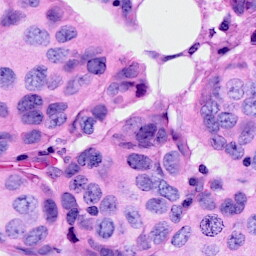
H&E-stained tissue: Breast